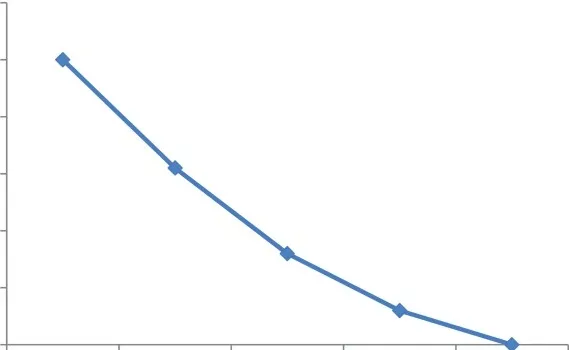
The Inhibitor Assay of Patient During Treatment.
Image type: chart (chart)